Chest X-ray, AP view. Patient: 51 years old, sex F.
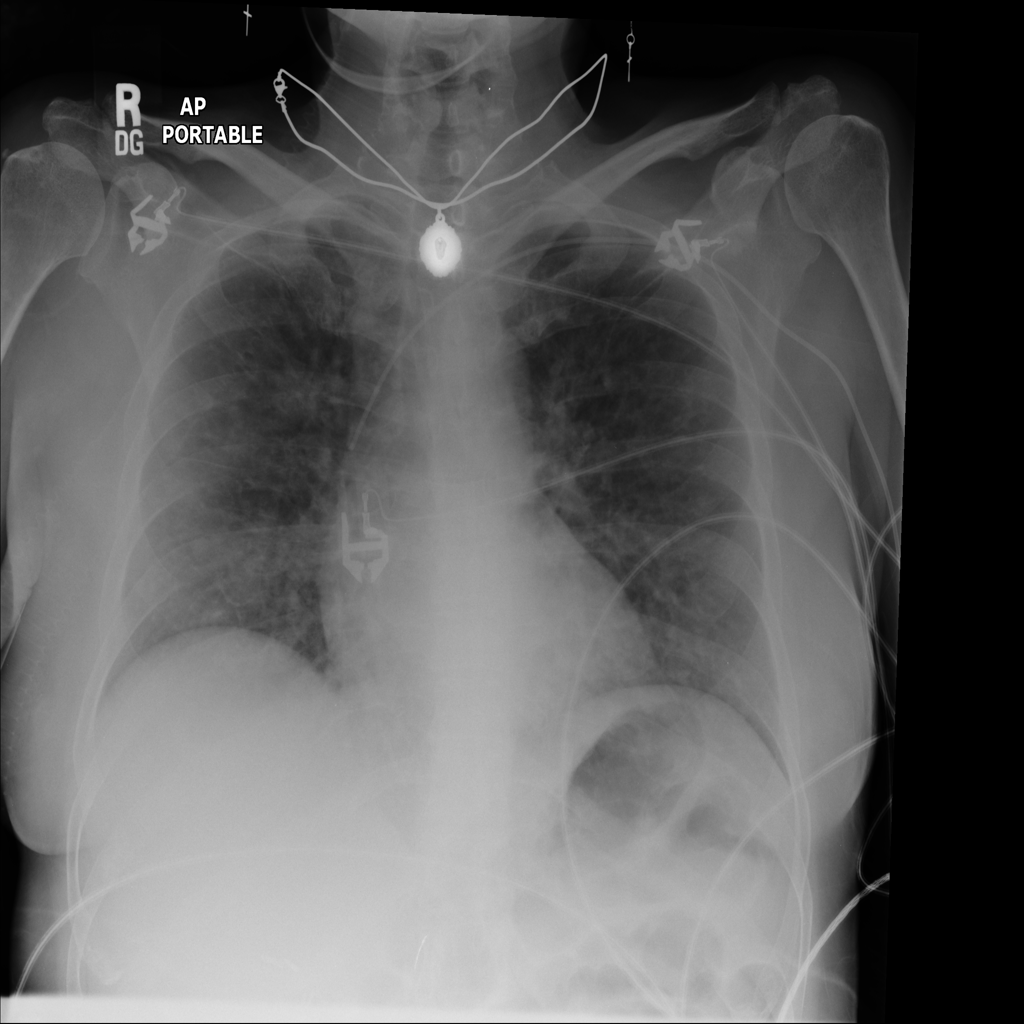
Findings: No Finding